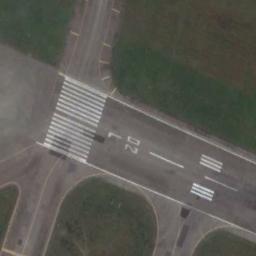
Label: runway